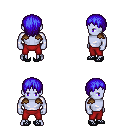
a pixel art fantasy rpg character, male body template, dark elf, purple skin, leather shoulder armor, red pants, blue plain hairstyle, ghillies, four views (front, back, left, right), 2x2 character sprite sheet, small pixel art, hard edges, no anti-aliasing